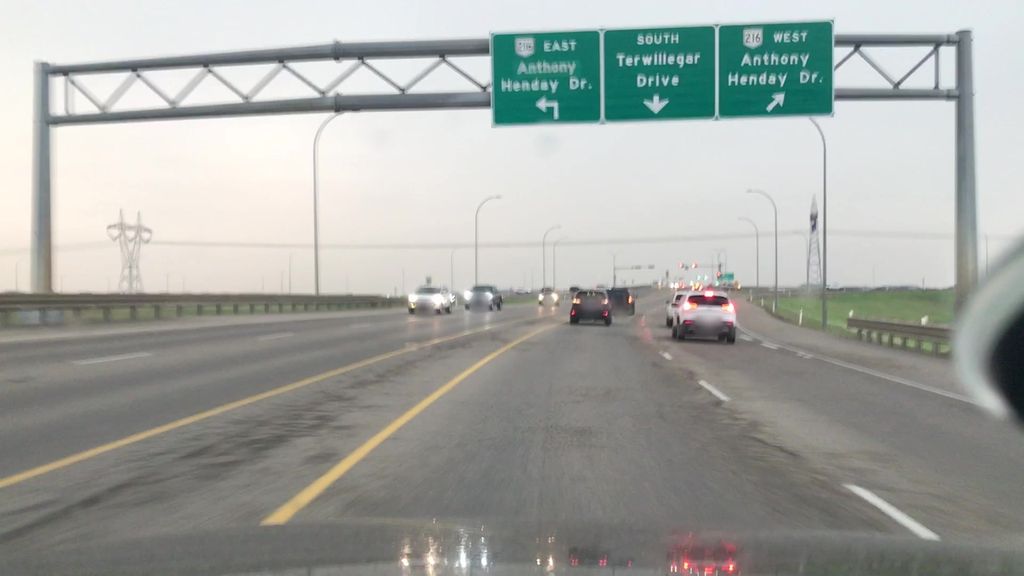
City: edmonton